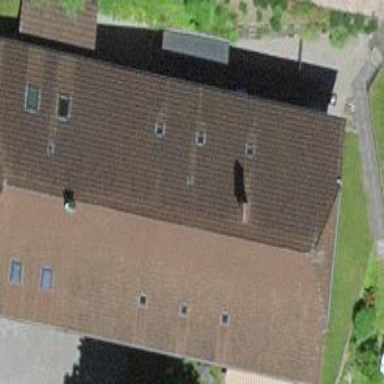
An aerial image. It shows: Residential building.